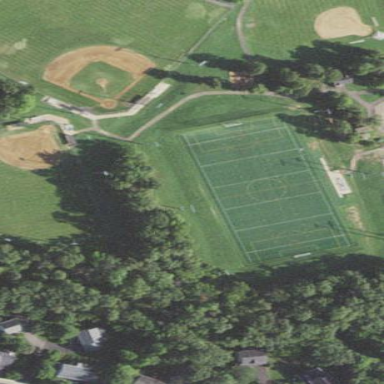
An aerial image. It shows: Soccer pitch with turf surface for leisure and sports activities.